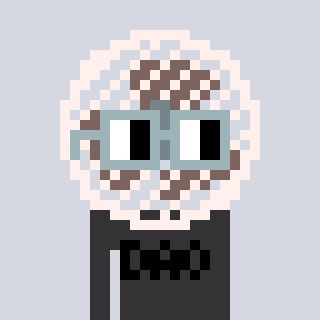
a pixel art character with square dark gray glasses, a fan-shaped head and a grayscale-colored body on a cool background